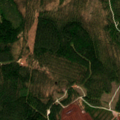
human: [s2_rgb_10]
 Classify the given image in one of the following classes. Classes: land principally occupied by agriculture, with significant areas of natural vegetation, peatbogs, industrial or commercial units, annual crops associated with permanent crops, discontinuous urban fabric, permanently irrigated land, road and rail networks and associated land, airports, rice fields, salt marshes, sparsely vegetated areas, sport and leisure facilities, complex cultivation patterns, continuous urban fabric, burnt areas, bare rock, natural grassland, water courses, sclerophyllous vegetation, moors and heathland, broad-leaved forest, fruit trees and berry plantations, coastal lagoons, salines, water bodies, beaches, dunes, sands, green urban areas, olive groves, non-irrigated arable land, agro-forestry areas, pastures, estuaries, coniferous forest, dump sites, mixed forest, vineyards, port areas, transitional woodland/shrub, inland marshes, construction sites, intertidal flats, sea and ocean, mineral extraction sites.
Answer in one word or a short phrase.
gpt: coniferous forest, mixed forest, peatbogs